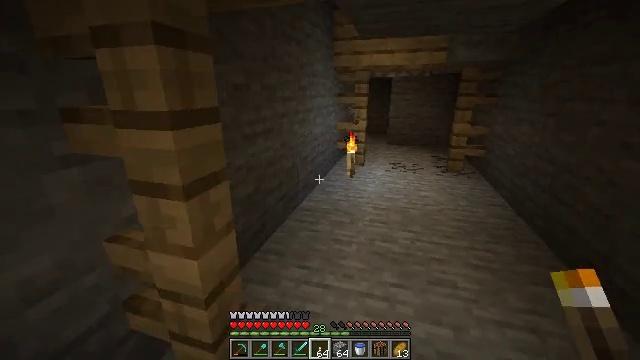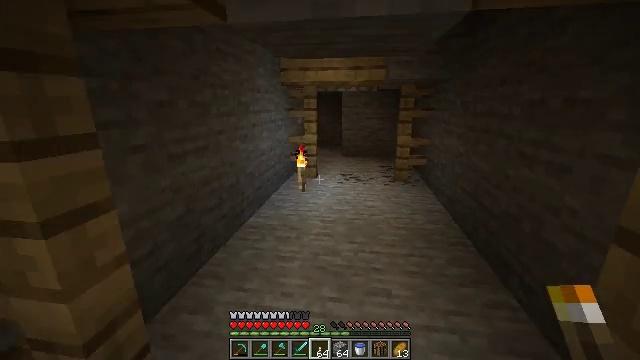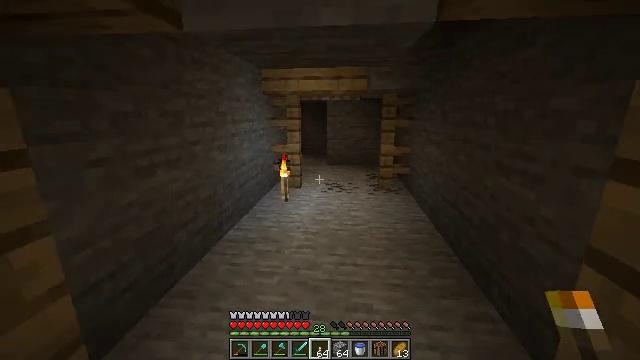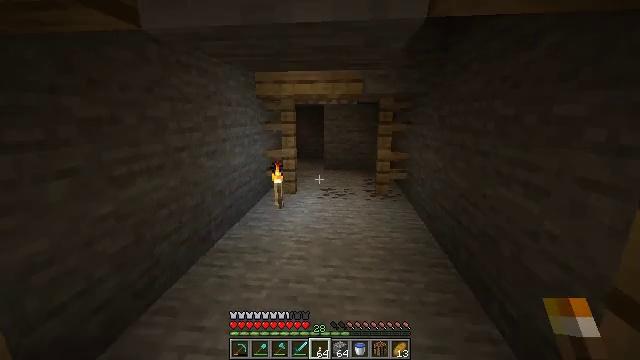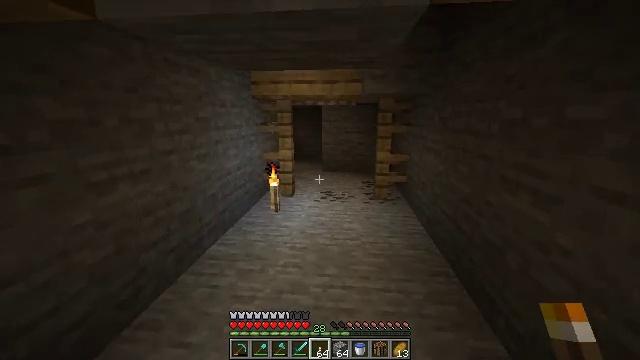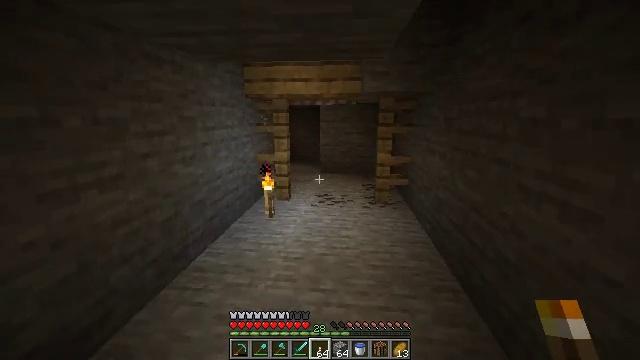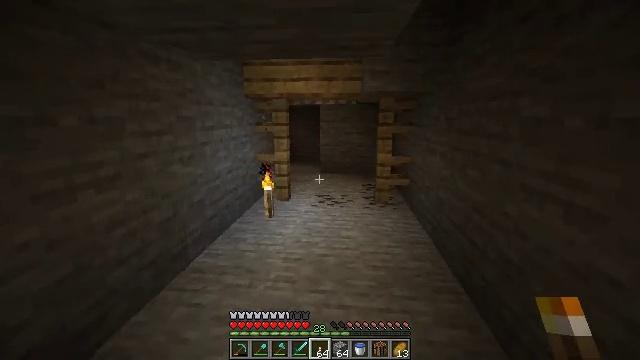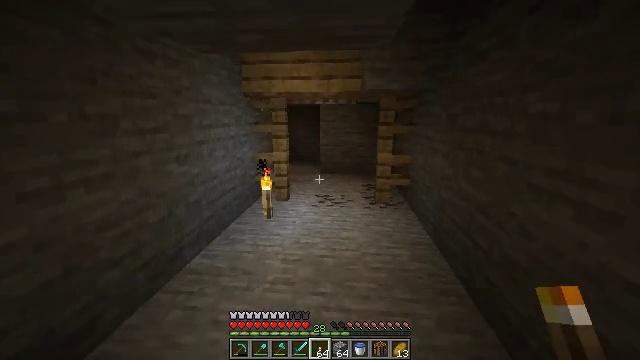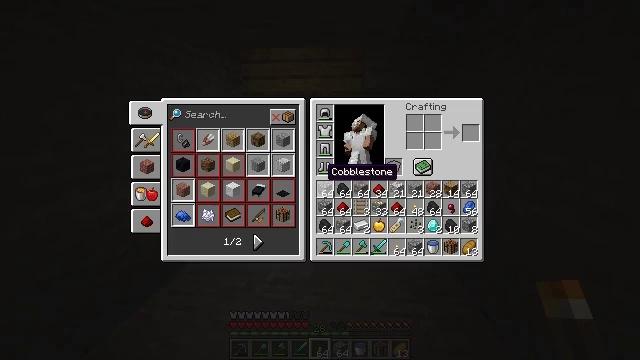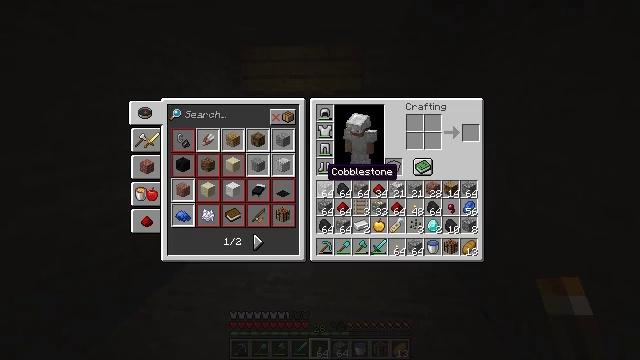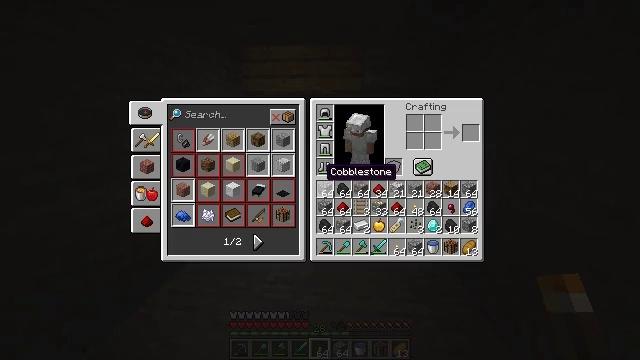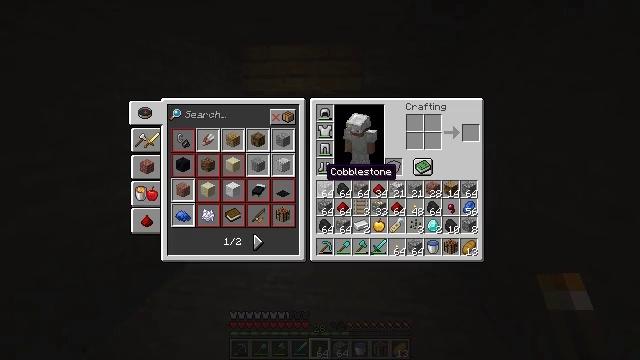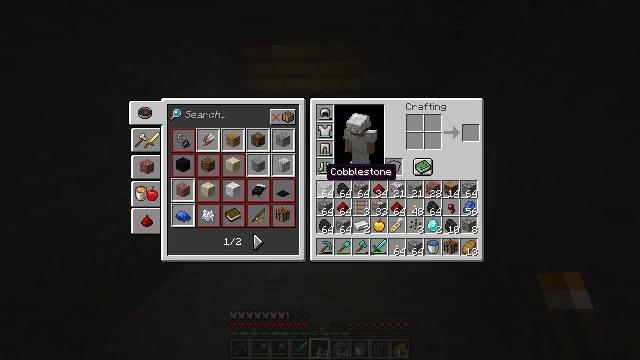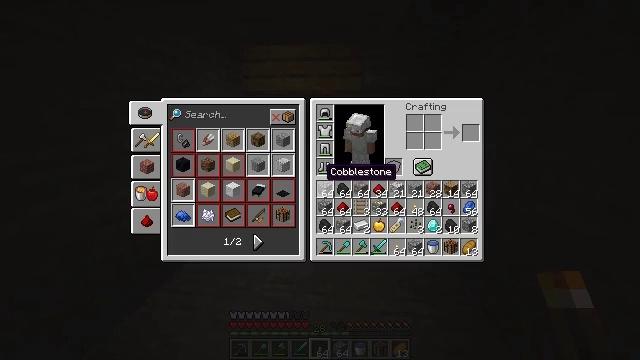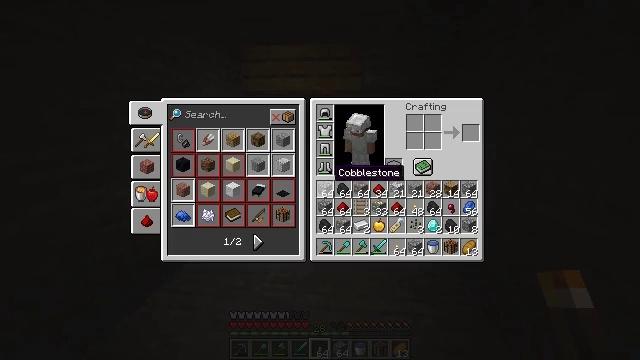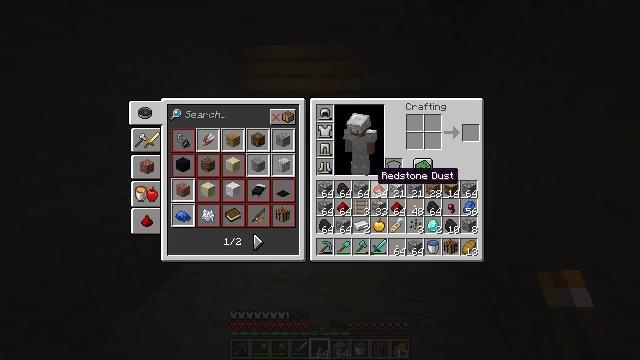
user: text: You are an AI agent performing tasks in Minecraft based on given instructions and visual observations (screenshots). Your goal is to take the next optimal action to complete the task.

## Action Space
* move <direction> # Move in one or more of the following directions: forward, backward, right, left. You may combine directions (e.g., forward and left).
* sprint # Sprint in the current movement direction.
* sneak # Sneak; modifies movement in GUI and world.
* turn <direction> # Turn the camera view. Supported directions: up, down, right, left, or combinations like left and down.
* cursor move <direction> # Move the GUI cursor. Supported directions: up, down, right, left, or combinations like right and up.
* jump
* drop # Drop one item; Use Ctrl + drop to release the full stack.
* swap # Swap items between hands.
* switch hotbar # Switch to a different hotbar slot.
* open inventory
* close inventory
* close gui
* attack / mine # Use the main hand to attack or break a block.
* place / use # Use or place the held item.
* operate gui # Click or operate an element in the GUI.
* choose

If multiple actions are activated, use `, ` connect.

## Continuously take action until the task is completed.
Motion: motion action
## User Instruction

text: Drop a redstone.
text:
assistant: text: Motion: move forward and move right, turn right and up
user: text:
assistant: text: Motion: move forward, turn right and up
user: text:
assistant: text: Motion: move forward
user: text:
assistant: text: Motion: move forward
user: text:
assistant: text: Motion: no_op
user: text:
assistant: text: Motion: no_op
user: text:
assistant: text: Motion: no_op
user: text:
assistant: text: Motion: open inventory
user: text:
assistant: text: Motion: open inventory
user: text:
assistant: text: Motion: open inventory
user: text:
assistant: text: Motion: open inventory
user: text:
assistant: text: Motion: no_op
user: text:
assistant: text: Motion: no_op
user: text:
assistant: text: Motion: cursor move right
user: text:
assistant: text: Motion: cursor move right
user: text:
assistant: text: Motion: cursor move right
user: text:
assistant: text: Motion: cursor move right
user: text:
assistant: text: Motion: no_op
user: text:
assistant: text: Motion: cursor move right
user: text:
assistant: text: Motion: no_op
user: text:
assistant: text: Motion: no_op
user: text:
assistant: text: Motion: no_op
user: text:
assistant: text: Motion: no_op
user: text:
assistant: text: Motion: no_op
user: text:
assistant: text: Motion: no_op
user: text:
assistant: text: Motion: no_op
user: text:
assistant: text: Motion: no_op
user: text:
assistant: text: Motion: no_op
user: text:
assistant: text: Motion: no_op
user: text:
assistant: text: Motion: no_op